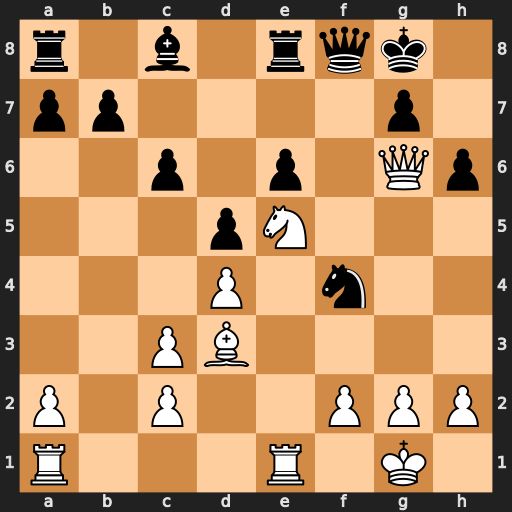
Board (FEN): r1b1rqk1/pp4p1/2p1p1Qp/3pN3/3P1n2/2PB4/P1P2PPP/R3R1K1
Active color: w
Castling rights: -
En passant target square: -
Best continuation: Qh7#